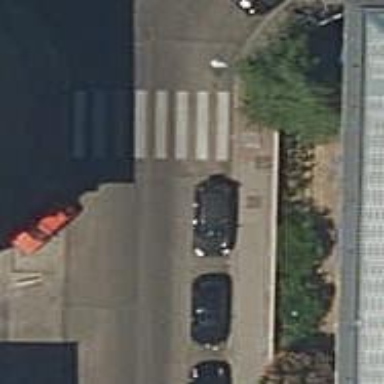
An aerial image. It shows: Kerb barrier.